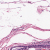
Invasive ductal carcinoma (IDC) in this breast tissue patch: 0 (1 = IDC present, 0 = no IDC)